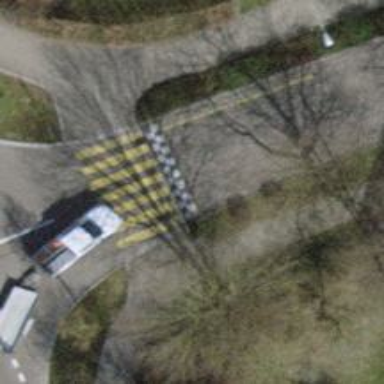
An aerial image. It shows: Zebra crossing on the road.